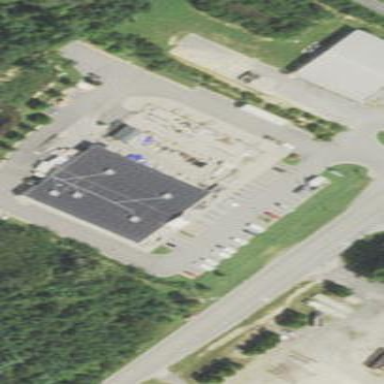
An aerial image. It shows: Retail building that houses agrarian shop.